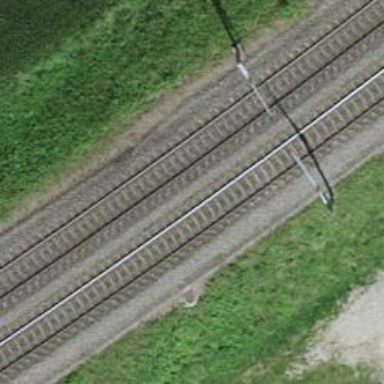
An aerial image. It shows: Single-track railway with electrified contact lines.